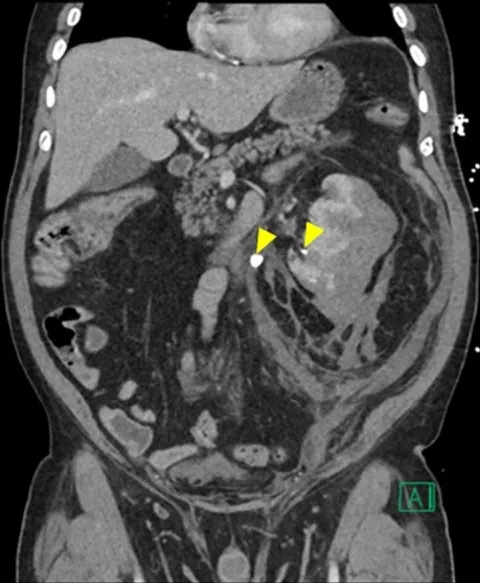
CT scan of abdomen and pelvis with IV contrast coronal section showing perinephric hematoma, nonobtructive lower pole 6 mm stone and 1.1 cm obstructive proximal ureteral stone (arrow heads). Marked left perinephric stranding with extension of extracapsular hematoma to distal aorta, iliac vessels, and presacral space was noted.
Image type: radiology (ct)